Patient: sex F, age 27
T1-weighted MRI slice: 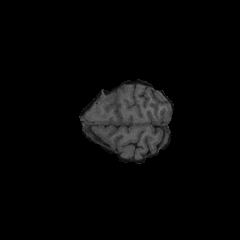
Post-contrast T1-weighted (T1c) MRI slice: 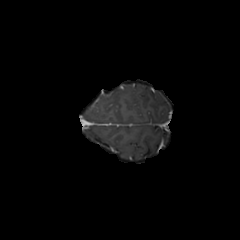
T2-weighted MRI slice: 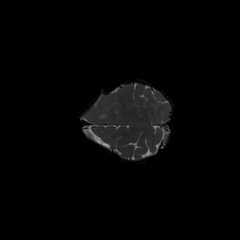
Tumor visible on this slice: yes
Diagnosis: Astrocytoma, IDH-mutant
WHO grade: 4